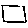
Label: square